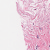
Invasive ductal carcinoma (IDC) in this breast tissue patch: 0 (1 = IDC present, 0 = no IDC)